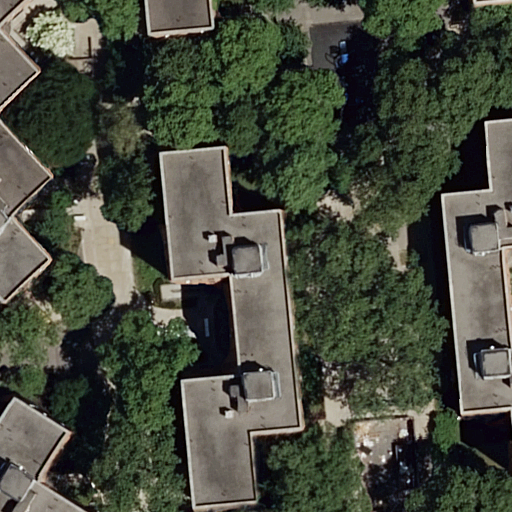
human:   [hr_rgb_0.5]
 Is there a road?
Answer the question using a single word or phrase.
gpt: yes

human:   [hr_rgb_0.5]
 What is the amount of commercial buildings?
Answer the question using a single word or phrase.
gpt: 0

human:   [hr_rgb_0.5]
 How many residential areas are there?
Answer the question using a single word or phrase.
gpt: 1

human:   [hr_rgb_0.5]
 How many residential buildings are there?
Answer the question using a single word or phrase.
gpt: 6

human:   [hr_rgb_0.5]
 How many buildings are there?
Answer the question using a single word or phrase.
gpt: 6

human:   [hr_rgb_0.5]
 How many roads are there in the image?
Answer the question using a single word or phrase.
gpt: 4

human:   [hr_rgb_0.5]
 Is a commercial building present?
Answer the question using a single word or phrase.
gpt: no

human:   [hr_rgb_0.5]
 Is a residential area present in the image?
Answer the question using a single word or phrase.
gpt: yes

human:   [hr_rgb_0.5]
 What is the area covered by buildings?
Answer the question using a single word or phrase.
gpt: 4580m2

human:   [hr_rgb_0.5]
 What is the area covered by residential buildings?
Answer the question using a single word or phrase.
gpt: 4580m2

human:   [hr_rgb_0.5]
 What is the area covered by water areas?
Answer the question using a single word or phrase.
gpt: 0m2

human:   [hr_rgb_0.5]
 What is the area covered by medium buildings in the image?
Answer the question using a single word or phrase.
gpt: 0m2

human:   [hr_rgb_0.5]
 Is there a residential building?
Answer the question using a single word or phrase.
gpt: yes

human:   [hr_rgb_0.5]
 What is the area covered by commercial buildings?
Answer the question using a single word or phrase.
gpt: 0m2

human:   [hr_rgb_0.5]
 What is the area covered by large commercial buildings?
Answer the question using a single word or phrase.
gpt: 0m2

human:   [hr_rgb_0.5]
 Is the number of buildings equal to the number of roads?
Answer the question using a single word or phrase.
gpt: no

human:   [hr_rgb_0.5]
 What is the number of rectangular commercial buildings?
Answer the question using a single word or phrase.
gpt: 0

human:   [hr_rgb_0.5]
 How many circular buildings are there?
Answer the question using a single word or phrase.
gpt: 0

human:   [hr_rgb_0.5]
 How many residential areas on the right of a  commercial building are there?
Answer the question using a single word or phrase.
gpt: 0

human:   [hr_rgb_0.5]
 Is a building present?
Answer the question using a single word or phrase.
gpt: yes

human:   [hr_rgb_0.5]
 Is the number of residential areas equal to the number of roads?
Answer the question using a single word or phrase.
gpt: no

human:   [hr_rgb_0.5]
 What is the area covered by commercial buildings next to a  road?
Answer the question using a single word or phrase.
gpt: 0m2

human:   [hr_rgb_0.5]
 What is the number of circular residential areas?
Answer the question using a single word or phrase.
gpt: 0

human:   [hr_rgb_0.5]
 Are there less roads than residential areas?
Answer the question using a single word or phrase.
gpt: no

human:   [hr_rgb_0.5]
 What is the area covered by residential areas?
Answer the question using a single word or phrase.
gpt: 10607m2

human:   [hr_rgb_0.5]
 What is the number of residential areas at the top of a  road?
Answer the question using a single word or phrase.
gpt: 0

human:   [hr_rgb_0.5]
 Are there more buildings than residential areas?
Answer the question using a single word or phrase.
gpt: yes

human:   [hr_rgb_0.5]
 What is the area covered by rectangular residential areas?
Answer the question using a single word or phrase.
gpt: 10607m2

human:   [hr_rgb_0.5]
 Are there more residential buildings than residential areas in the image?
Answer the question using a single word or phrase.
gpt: yes

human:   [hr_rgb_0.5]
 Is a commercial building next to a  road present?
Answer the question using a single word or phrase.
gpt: no

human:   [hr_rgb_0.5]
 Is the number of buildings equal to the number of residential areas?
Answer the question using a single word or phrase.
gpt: no

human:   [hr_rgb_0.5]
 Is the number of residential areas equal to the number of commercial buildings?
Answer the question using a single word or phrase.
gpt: no

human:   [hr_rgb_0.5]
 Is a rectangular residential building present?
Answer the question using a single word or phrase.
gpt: yes

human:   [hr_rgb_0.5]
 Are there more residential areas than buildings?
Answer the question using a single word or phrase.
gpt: no

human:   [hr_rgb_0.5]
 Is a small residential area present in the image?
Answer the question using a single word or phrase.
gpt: no

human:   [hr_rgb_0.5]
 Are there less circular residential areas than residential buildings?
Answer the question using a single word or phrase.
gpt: yes

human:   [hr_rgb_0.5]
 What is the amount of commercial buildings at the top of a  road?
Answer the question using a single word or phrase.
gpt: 0

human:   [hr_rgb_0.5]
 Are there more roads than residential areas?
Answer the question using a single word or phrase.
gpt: yes

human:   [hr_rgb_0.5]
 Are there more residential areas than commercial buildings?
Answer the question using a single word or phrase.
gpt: yes

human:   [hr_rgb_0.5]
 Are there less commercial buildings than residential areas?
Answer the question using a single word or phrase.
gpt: yes

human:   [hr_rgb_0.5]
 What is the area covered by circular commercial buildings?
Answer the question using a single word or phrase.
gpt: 0m2

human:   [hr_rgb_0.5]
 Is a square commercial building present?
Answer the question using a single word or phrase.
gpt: no

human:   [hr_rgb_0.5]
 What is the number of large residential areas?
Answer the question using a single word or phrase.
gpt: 1

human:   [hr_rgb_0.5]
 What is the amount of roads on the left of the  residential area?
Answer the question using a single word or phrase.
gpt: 0

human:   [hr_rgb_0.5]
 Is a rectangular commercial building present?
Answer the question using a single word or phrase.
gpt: no

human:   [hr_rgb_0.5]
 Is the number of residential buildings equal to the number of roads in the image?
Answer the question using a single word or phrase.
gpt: no

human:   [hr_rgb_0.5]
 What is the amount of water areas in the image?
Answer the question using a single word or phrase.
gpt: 0

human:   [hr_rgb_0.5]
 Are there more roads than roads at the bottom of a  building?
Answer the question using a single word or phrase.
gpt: no

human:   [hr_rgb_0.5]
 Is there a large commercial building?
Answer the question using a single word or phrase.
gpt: no

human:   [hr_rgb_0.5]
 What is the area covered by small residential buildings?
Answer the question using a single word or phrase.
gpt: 97m2

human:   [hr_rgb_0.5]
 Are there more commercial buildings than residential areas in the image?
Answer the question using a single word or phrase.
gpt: no

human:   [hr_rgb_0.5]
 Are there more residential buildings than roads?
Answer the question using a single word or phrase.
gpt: yes

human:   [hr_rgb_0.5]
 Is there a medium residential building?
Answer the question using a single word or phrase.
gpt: no

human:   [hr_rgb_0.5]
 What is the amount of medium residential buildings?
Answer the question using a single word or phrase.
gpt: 0

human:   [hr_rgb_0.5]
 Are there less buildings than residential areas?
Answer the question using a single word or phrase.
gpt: no

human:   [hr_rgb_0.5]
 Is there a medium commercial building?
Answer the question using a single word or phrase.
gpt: no

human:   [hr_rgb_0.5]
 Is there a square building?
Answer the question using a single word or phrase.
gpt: no

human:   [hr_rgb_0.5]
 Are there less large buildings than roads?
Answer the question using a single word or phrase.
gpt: no

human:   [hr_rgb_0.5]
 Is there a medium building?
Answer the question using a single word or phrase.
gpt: no

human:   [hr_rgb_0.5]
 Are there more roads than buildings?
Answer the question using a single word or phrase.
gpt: no

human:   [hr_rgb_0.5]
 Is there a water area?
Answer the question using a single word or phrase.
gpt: no

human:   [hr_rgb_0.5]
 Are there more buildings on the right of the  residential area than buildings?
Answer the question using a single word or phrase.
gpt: no

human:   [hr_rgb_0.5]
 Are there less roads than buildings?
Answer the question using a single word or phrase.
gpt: yes

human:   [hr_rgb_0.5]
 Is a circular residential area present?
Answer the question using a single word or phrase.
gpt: no